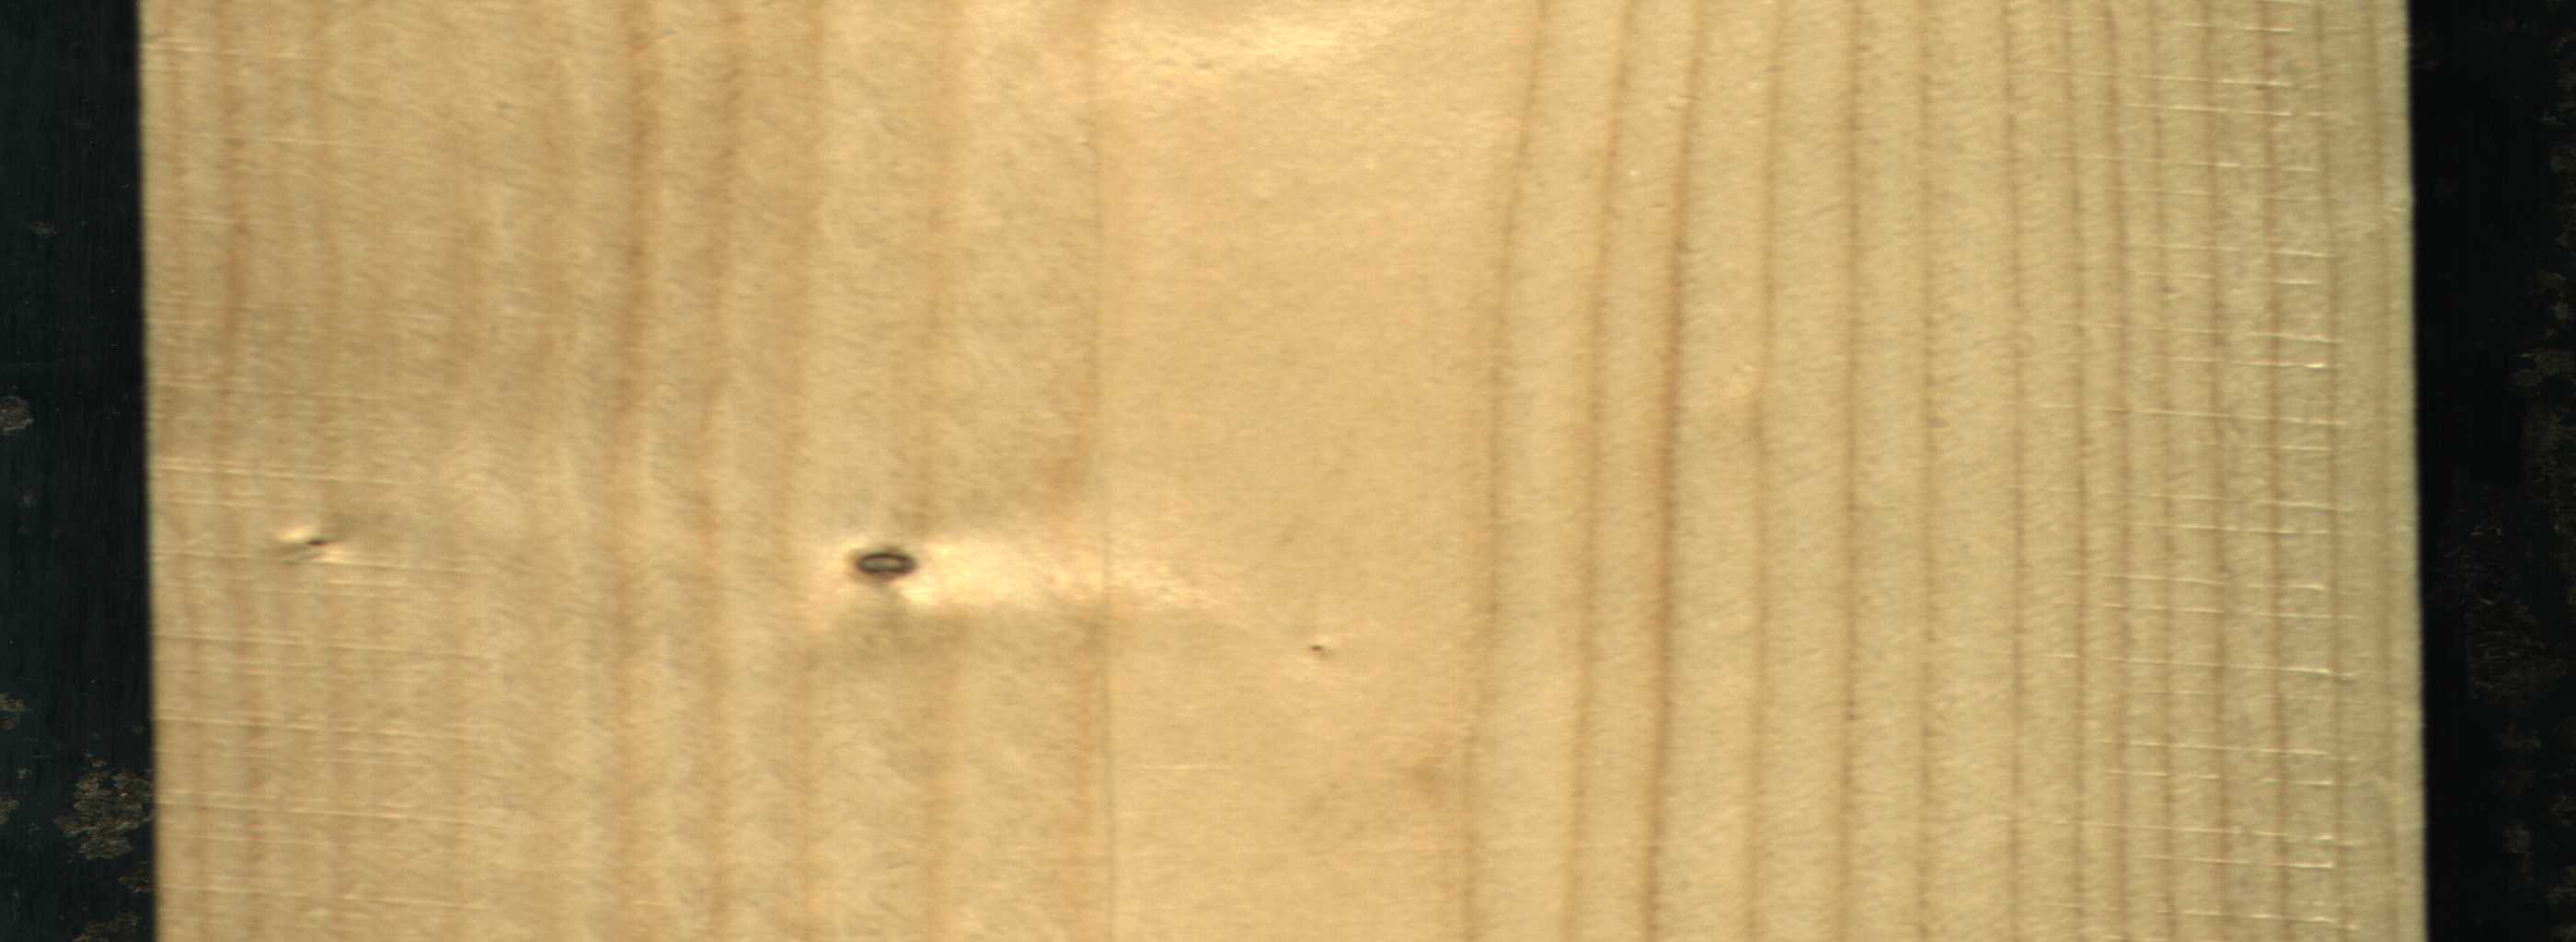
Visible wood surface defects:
Live_Knot